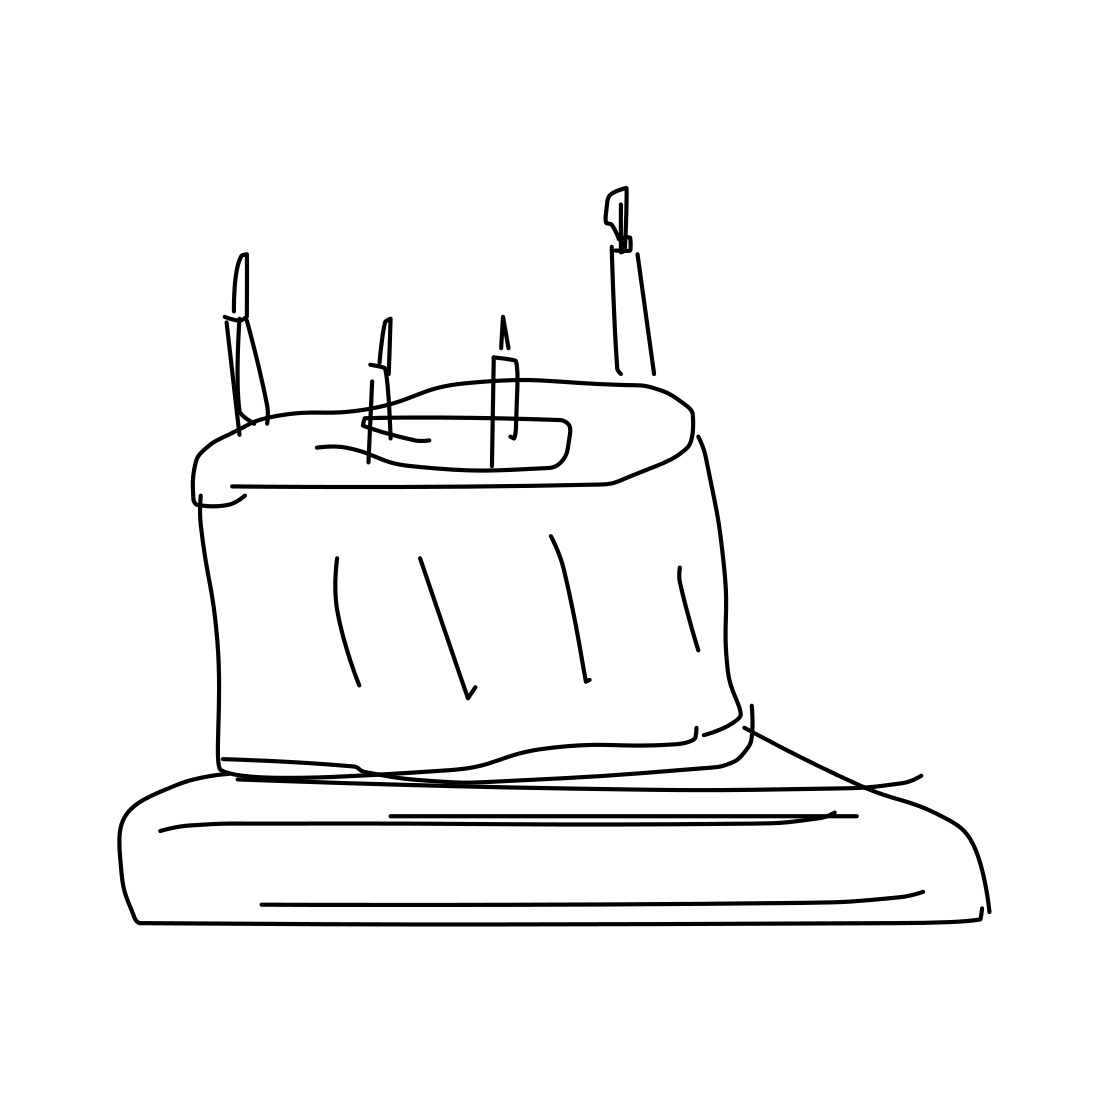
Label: cake